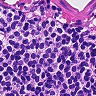
Metastatic tissue present: no